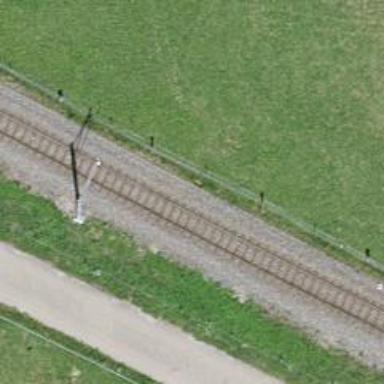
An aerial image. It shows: Narrow-gauge railway track with electrified contact line. The railway has one track.